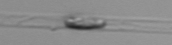
Label: Dactyliosolen_blavyanus